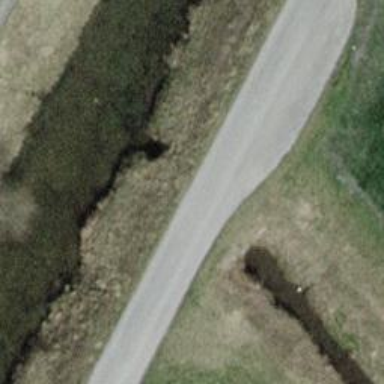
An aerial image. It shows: Culvert tunnel.